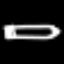
Label: pencil